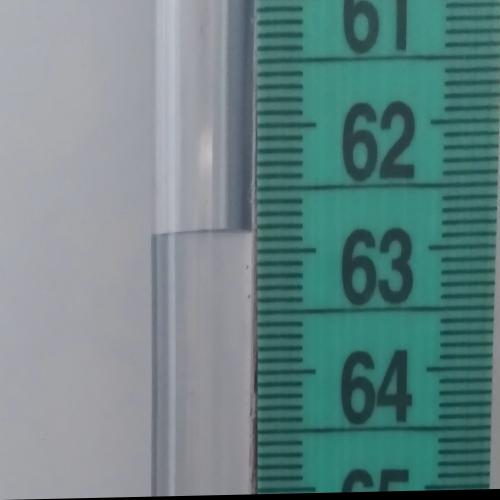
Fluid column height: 62.8 cm